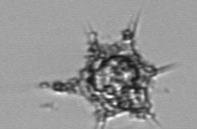
Label: Dictyocha